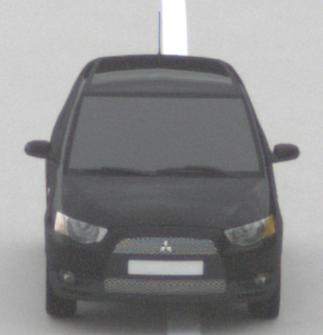
Make: Mitsubishi
Model: Colt 1.1
Detailed model: Colt (VI)
Model produced from: 2008/11
Model produced until: 2010/10
Doors: 3
Color: black
Road condition: dry road
Daytime: midday
Contrast: low contrast